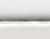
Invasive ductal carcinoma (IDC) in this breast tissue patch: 0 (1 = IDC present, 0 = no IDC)